Question: Please let me know how to use ".?" (null safe operator) in drools decision table(Spreadsheet). Attached my spreadsheet, where for mdcl object I need to add null safe operator. Please let me know if I need to add additional information, as I'm new to Drools.

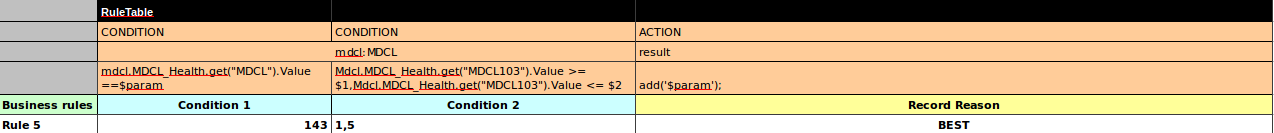
Answer: The null-safe operator in Drools is '!.', not '.?' - see the <URL>. You can use it inside decision tables just as you would when writing rules.
In your example, change the condition from 'mdcl.MDCL_Health.get("MDCL").Value' to 'mdcl!.MDCL_Health.get("MDCL").Value' to only fire the rule if 'mdcl' is not null.